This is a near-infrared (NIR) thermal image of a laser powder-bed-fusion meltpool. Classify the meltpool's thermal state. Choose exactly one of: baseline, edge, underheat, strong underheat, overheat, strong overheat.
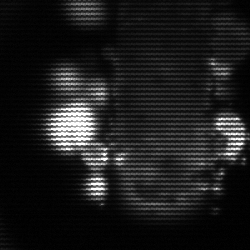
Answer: strong underheat